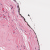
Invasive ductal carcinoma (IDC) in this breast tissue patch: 0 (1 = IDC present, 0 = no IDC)